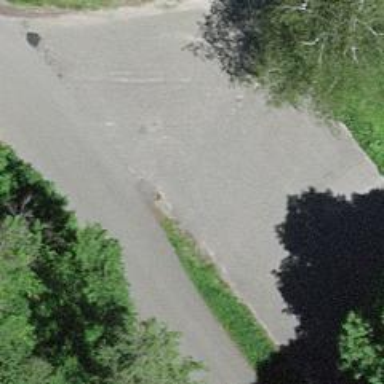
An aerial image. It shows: Asphalt parking aisle with grade 3 tracktype surface.